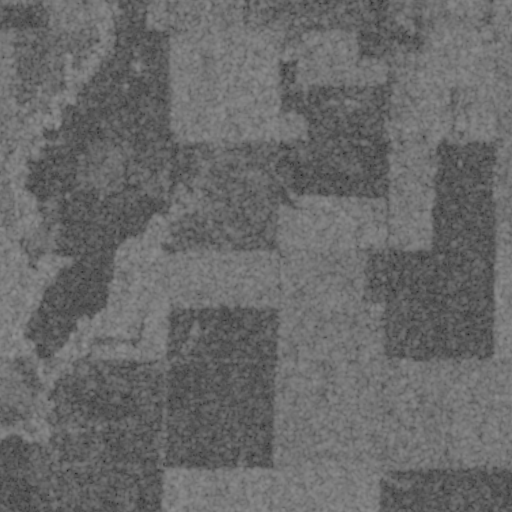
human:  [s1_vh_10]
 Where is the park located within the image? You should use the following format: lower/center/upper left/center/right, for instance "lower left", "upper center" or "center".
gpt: The park is located in the upper center of the image.
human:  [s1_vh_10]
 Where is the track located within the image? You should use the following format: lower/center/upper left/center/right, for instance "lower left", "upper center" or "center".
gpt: There is no track in the image.

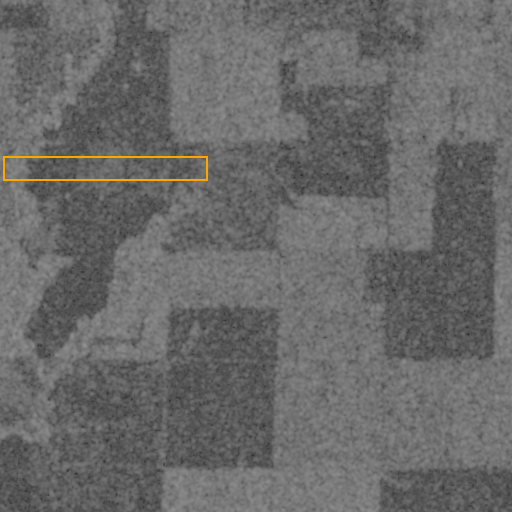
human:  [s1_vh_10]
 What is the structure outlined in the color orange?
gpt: There is no orange outline.
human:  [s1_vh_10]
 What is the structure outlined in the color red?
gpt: There is no structure outlined in red.